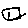
Label: square